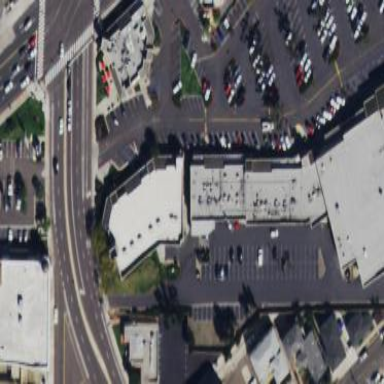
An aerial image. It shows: Commercial building.